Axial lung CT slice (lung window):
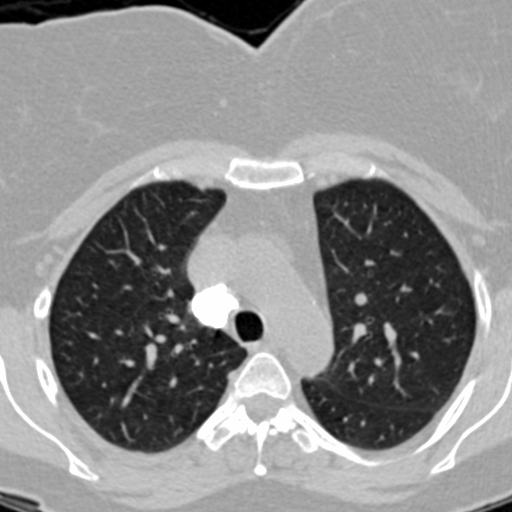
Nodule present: no